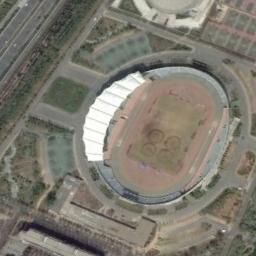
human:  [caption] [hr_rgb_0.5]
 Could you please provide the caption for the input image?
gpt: This stadium has a white podium and a blue runway .

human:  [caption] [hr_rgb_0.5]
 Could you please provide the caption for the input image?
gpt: The stadium is on the bare land next to the grass .

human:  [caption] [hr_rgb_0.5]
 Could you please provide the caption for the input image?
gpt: There are some roads next to the stadium .

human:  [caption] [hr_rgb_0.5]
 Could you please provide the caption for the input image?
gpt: Oval gymnasium is surrounded by concrete and surrounded by vegetation .

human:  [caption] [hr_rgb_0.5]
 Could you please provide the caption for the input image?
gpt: There are some green lawns beside the stadium .